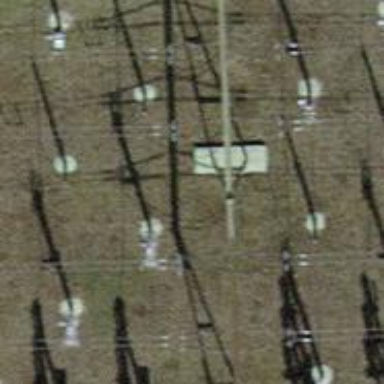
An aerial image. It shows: Insulator used in power systems.